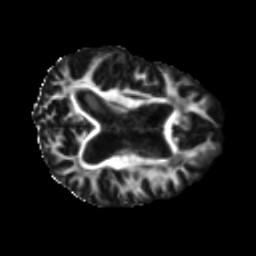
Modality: FA
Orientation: axial
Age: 25
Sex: female
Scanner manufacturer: ge
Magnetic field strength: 3 T
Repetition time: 7.8 s
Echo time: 0.0606 s